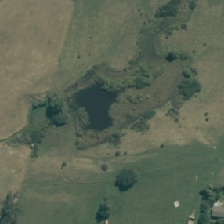
Land cover: herbaceous_freshwater_vege